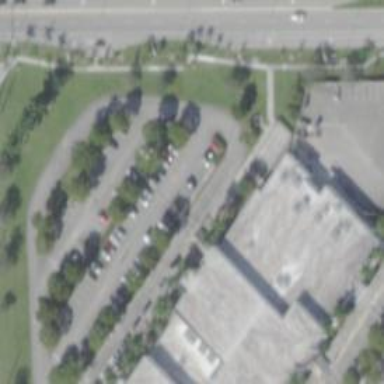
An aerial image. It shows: Parking space.